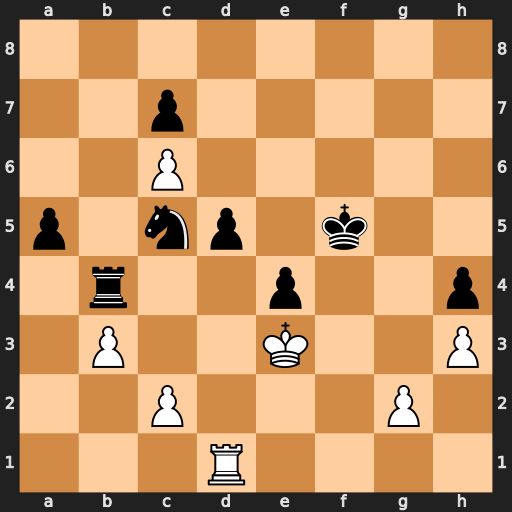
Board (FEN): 8/2p5/2P5/p1np1k2/1r2p2p/1P2K2P/2P3P1/3R4
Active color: w
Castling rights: -
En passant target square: -
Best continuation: Rxd5+ Ke6 Rxc5